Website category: movie
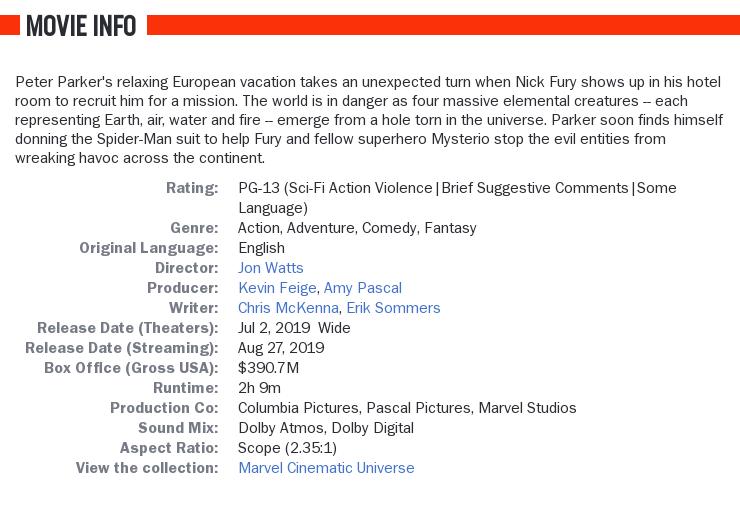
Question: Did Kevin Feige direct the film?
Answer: no

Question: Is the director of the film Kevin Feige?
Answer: no

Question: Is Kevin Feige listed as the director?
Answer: no

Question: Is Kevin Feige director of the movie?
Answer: no

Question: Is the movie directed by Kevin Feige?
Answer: no

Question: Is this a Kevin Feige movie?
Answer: no

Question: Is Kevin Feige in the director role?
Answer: no

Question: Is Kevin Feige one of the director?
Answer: no

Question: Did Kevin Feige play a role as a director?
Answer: no

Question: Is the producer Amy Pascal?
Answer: yes

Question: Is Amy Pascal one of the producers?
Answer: yes

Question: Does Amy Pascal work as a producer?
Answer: yes

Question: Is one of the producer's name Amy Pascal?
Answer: yes

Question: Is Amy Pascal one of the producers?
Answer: yes

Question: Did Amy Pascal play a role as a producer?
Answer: yes

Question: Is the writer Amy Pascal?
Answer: no

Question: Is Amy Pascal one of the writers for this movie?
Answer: no

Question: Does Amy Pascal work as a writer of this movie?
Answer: no

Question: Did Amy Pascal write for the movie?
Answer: no

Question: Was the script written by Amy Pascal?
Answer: no

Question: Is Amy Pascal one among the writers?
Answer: no

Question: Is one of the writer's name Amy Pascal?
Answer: no

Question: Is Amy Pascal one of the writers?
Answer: no

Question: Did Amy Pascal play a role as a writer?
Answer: no

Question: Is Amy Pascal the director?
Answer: no

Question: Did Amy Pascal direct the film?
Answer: no

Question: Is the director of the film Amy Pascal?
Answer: no

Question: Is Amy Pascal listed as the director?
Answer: no

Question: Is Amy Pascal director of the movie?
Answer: no

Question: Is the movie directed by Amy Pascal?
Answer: no

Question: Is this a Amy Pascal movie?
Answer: no

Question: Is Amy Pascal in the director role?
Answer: no

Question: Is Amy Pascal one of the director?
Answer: no

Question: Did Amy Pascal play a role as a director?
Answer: no

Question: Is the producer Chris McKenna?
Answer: no

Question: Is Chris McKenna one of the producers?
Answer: no

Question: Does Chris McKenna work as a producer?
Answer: no

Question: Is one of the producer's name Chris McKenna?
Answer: no

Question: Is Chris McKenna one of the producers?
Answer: no

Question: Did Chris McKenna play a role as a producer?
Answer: no

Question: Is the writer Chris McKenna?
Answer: yes

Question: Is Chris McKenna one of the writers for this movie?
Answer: yes

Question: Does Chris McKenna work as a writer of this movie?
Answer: yes

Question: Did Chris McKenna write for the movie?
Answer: yes

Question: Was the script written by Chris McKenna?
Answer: yes

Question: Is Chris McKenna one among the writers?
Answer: yes

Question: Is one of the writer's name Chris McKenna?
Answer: yes

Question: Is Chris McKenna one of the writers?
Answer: yes

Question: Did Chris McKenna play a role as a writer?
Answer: yes

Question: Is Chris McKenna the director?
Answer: no

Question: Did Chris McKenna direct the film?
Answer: no

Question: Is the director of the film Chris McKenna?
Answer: no

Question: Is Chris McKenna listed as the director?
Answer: no

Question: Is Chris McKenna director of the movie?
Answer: no

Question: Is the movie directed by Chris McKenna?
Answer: no

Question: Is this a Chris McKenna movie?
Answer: no

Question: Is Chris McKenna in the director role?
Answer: no

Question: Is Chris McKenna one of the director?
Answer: no

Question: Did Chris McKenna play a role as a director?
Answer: no

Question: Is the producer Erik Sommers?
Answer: no

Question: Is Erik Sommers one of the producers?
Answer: no

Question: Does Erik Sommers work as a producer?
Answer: no

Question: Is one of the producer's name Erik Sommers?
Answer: no

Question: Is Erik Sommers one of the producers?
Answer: no